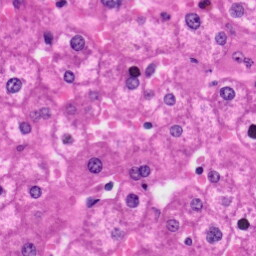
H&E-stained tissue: Liver